Question:
The SPACE on after Data 1 and Data 2 I was trying to get rid of. If I put the same XML code without the TableLayout then it looks to be ok. What do I change?
The 3rd row with the "100" I wanted 2 entry textviews on the right side. I have tried everything I can think of and it will not go to the right. I removed the 2nd textview to see if that helped, but didnt make much difference.
Can anyone tell me what I did wrong? thank you!
Here is the XML:
'''
<?xml version="1.0" encoding="utf-8"?>
'''
'''
<ScrollView android:layout_width="fill_parent"
android:layout_height="wrap_content">
<TableLayout android:layout_width="fill_parent"
android:stretchColumns="*" android:layout_height="fill_parent"
android:orientation="vertical" xmlns:android="http://schemas.android.com/apk/res/android"
android:padding="6px">
<TableRow style="@style/FormRows" android:layout_marginTop="15sp">
<Button android:layout_width="fill_parent"
android:layout_height="wrap_content" android:layout_marginLeft="5px"
android:layout_span="3" android:layout_weight="1" android:text="Save"
android:id="@+id/dgSave" />
</TableRow>
<TableRow style="@style/FormRows">
<TextView android:layout_width="70sp"
android:layout_height="wrap_content" android:textSize="16sp"
android:layout_weight="1" android:text="Data 1" />
<Spinner android:id="@+id/dgData0" android:layout_weight="2"
android:layout_width="wrap_content" android:layout_height="wrap_content" />
</TableRow>
<TableRow>
<LinearLayout android:orientation="horizontal"
android:layout_width="fill_parent" android:layout_height="wrap_content">
<EditText android:text="100" android:selectAllOnFocus="true"
android:imeOptions="actionNext" android:numeric="integer"
android:width="100sp" android:id="@+id/dgWarn0" android:gravity="right"
android:layout_height="wrap_content" android:layout_weight="1"
android:layout_gravity="right" android:layout_span="2" />
<EditText android:text="100" android:selectAllOnFocus="true"
android:imeOptions="actionNext" android:numeric="integer"
android:width="100sp" android:id="@+id/dgWarn1" android:gravity="right"
android:layout_height="wrap_content" android:layout_weight="1"
android:layout_gravity="right" android:layout_span="2" />
</LinearLayout>
</TableRow>
<TableRow style="@style/FormRows">
<TextView android:layout_width="70sp"
android:layout_height="wrap_content" android:textSize="16sp"
android:layout_weight="1" android:text="Data 2" />
<Spinner android:id="@+id/dgData1" android:layout_weight="2"
android:layout_width="wrap_content" android:layout_height="wrap_content" />
</TableRow>
</TableLayout>
</ScrollView>
'''
THANK YOU! for any help!!!
Mark
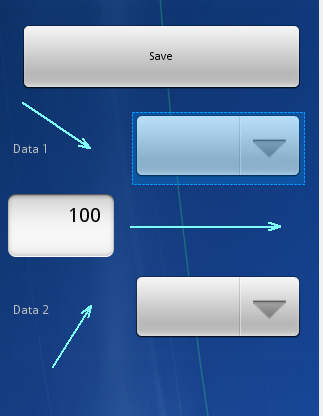
Answer: Here's what a RelativeLayout might look like. I did this kind of quickly... it's missing some other margins, etc... but it's a starting point.
'''
<?xml version="1.0" encoding="utf-8"?>
<RelativeLayout xmlns:android="http://schemas.android.com/apk/res/android"
android:layout_width="fill_parent"
android:layout_height="fill_parent" >
<Button android:id="@+id/save"
android:layout_width="fill_parent"
android:layout_height="wrap_content"
android:layout_alignParentTop="true"
android:layout_centerHorizontal="true"
android:layout_margin="20dp"
android:text="Save" />
<Spinner android:id="@+id/spinner1"
android:layout_width="wrap_content"
android:layout_height="wrap_content"
android:layout_alignRight="@id/save" />
<TextView
android:layout_width="wrap_content"
android:layout_height="wrap_content"
android:layout_toLeftOf="@id/spinner1"
android:text="Data 1" />
<EditText android:id="@+id/editbox"
android:layout_width="wrap_content"
android:layout_height="wrap_content"
android:layout_alignRight="@id/save"
android:layout_below="@id/spinner1" />
<Spinner android:id="@+id/spinner2"
android:layout_width="wrap_content"
android:layout_height="wrap_content"
android:layout_alignRight="@id/save"
android:layout_below="@id/editbox" />
<TextView
android:layout_width="wrap_content"
android:layout_height="wrap_content"
android:layout_toLeftOf="@id/spinner2"
android:text="Data 2" />
</RelativeLayout>
'''